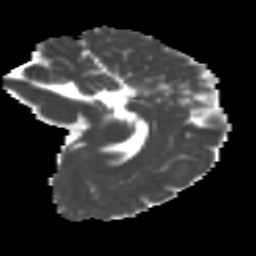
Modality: MD
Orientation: sagittal
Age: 10
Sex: male
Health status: ill
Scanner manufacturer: ge
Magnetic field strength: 3 T
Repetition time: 6.752 s
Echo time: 0.079 s